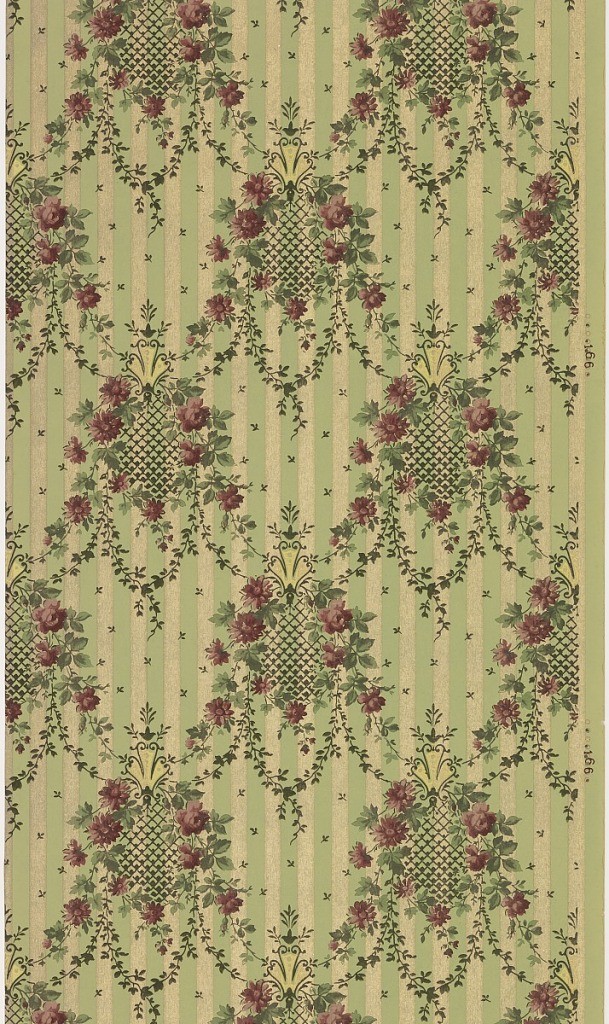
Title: Sidewall
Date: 1905–1915
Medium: Machine-printed paper, textured, liquid mica
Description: Small circular floral medallions with diaper floral swag, foliate swag, and connected by vining. Small individual leaves in between medallions and vining. Background has stripes of green and mica gold. Ground is green and embossed with foliate scroll pattern. Printed in greens, gold mica, pinks, and yellow.
Printed in selvedge: "166"